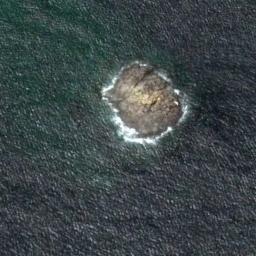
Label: island